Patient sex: F
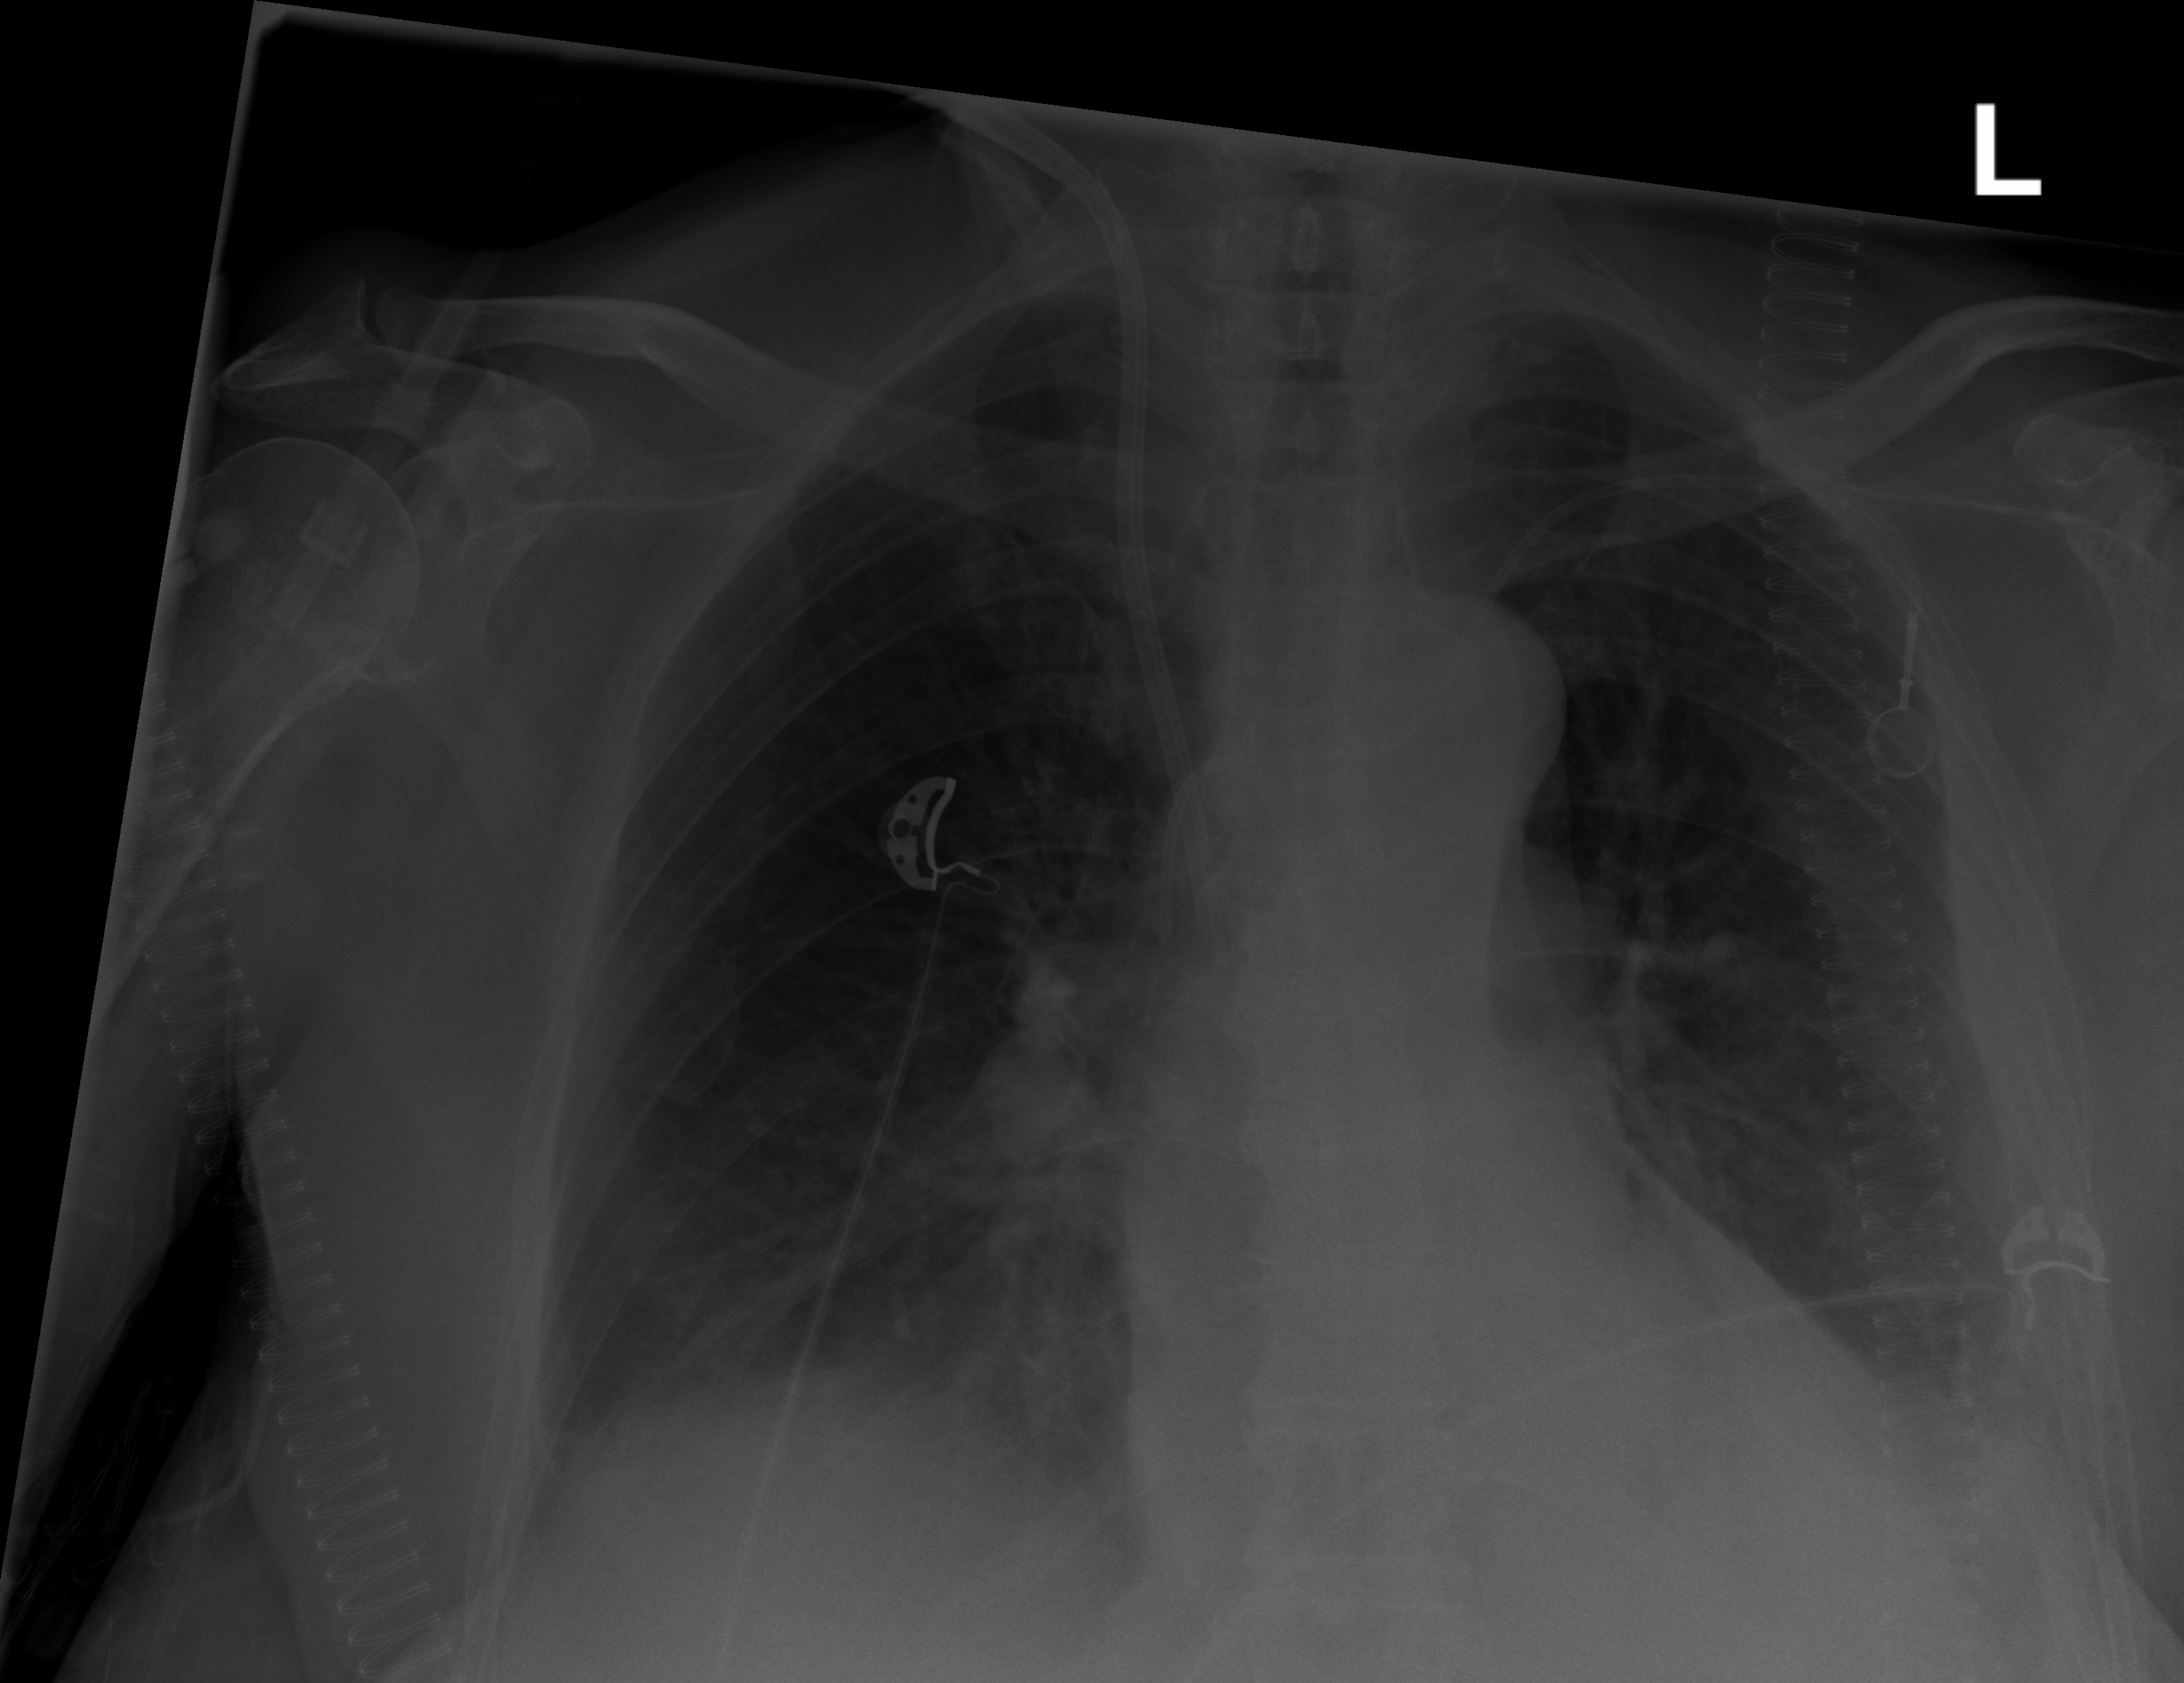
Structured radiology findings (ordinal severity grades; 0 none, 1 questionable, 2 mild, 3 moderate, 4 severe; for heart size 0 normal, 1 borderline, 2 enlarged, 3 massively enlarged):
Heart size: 0
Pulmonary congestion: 0
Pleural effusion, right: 2
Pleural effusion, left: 2
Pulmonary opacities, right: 2
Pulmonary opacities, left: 2
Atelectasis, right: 2
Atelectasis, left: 2